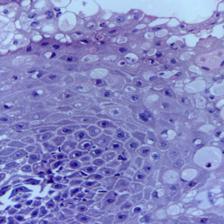
Diagnosis: Normal